Interaction volume radius: 5 \u00c5
Interaction volume height: 10 \u00c5
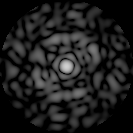
Disorder parameter: 0.8226